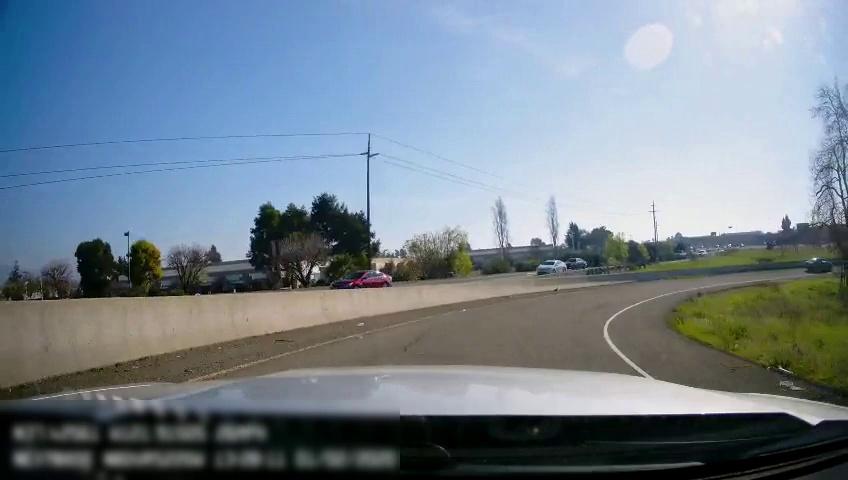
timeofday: Day
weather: Sunny
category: Drivable Space
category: Drivable Space
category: Vehicles | Car
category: Vehicles | SUV
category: Vehicles | Car
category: Vehicles | Car
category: Lanes | Current Lane
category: Lanes | Alternate Lane